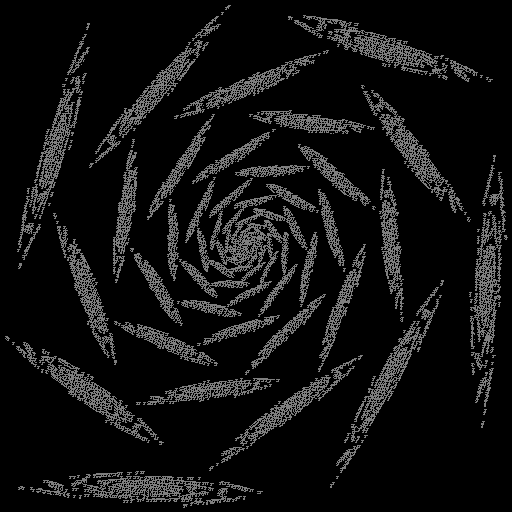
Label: rose